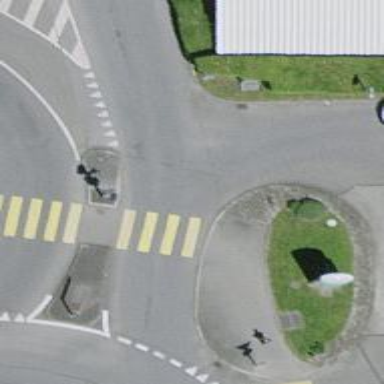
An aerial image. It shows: Marked crossing with zebra pattern. There is island at the crossing.